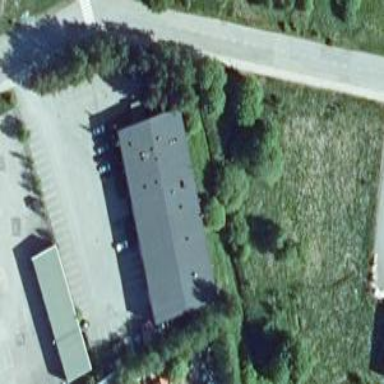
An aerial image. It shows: Commercial building.